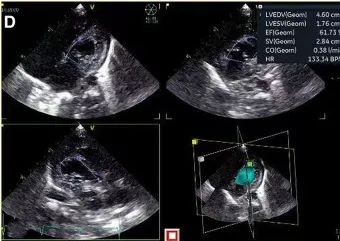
(A-F) Basic clinical datd of the children.
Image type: radiology (ultrasound)